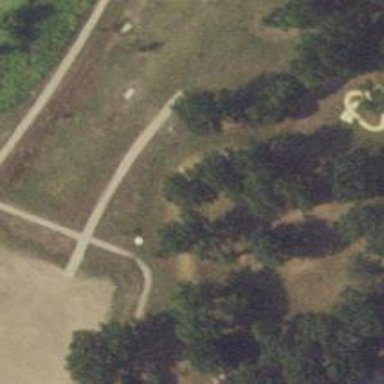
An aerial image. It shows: Disc golf hole.